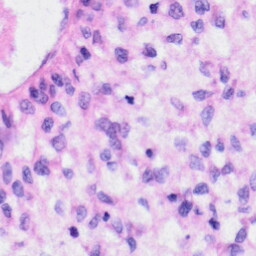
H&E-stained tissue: Liver